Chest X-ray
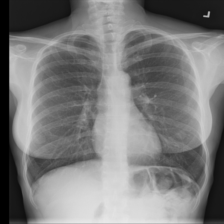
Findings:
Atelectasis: negative
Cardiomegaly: negative
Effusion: negative
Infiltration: positive
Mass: negative
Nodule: negative
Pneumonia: negative
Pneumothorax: negative
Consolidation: negative
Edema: negative
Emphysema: negative
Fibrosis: negative
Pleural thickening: negative
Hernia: negative